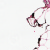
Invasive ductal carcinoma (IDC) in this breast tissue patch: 0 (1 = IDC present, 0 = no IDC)